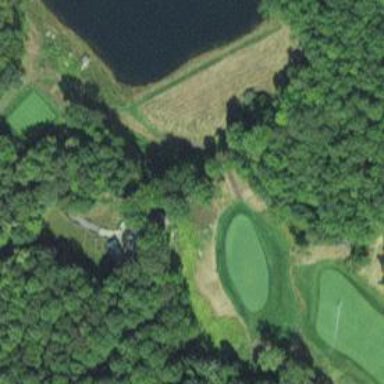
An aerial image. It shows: Golf hole.